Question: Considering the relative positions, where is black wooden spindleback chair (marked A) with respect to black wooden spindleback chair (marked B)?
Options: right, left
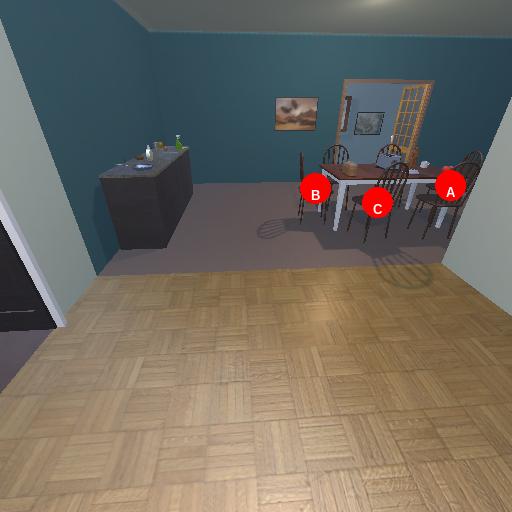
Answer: right